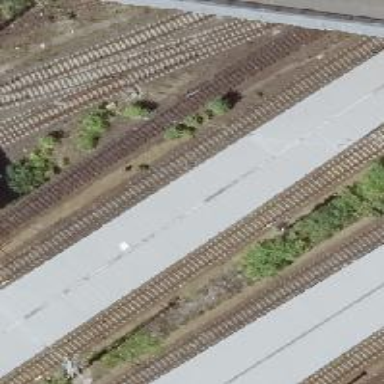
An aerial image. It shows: Railway signal.